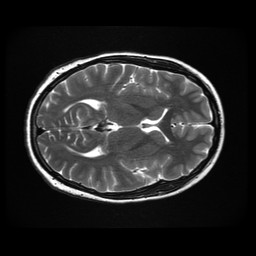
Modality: T2w
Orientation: axial
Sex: female
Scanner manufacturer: ge
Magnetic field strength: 3 T
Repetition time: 5 s
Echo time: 0.1015 s